Interaction volume radius: 10 \u00c5
Interaction volume height: 10 \u00c5
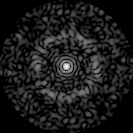
Disorder parameter: 0.7958